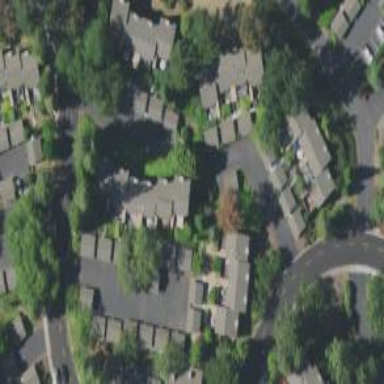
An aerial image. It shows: Living street.